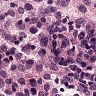
Metastatic tissue present: no